Field crop: maize
Growth stage: 2
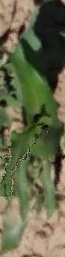
Species: maize